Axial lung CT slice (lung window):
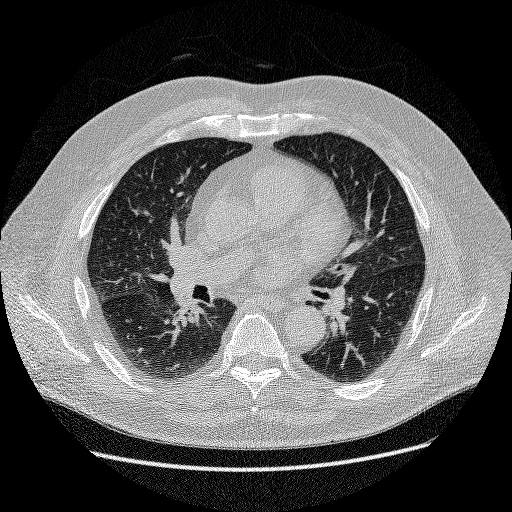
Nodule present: no